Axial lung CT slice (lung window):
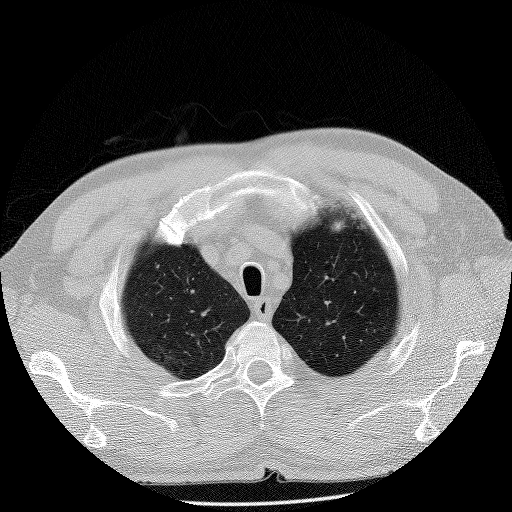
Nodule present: no